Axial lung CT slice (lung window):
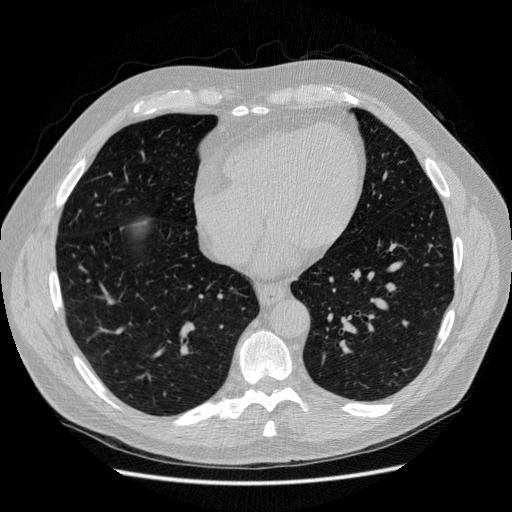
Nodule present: no